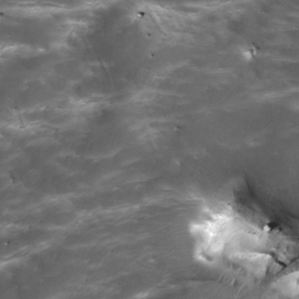
Label: non_frost